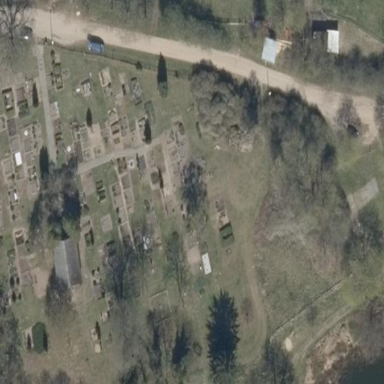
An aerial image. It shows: Cemetery.